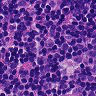
Metastatic tissue present: no